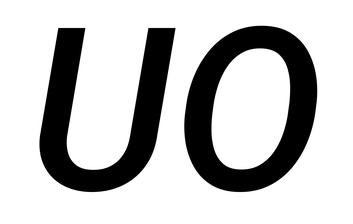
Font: Roboto-Italic_Medium_Italic